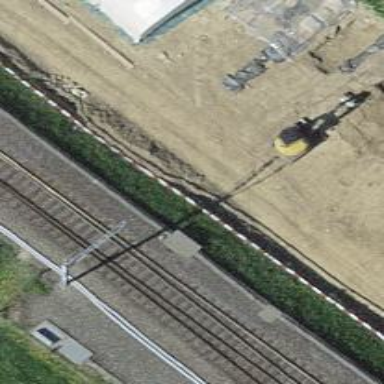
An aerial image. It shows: Railway switch.